Field crop: maize
Growth stage: 2
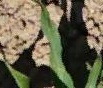
Species: maize